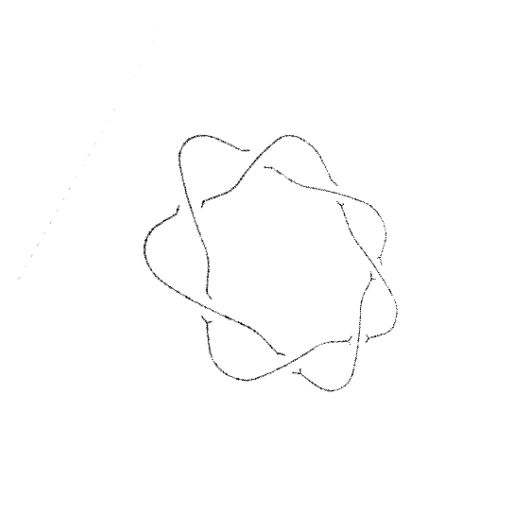
Crossing number: 7